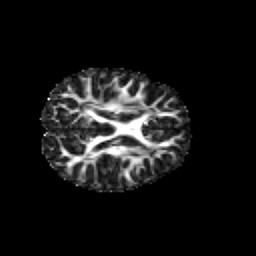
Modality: FA
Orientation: axial
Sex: female
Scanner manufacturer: siemens
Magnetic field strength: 3 T
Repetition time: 5 s
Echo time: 0.0694 s